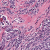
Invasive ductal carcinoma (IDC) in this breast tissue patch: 1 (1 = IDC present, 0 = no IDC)